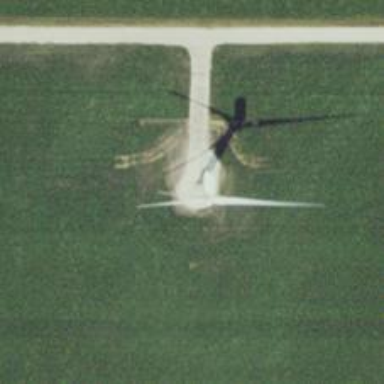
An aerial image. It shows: Wind generator powered by horizontal-axis wind turbine.